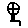
Label: smiley face